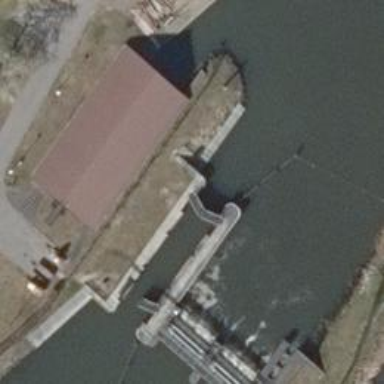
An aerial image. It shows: Lock gate on waterway.